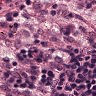
Metastatic tissue present: no